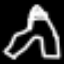
Label: The Eiffel Tower